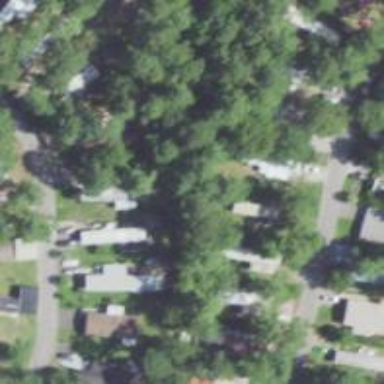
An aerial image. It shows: Neighborhood.